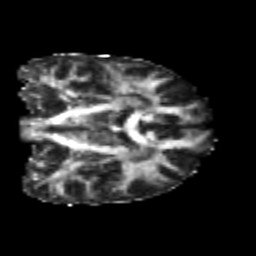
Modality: FA
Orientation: coronal
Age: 22
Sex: female
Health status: healthy
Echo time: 0.074 s